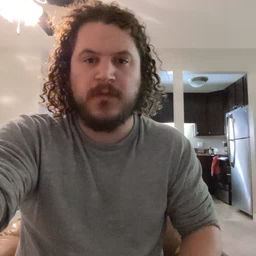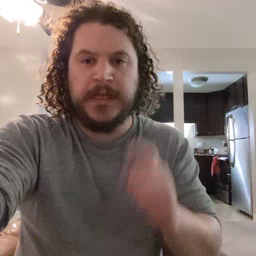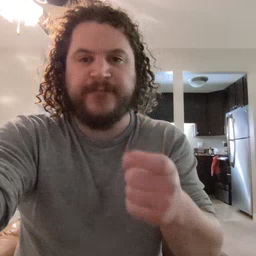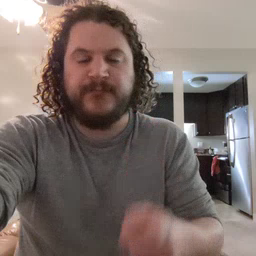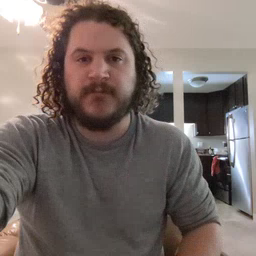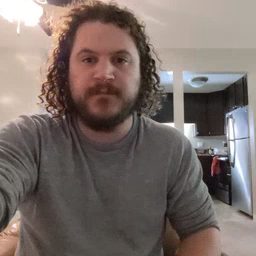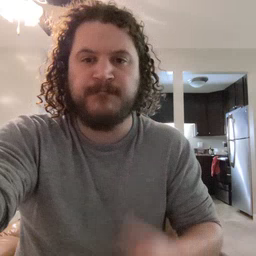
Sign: give